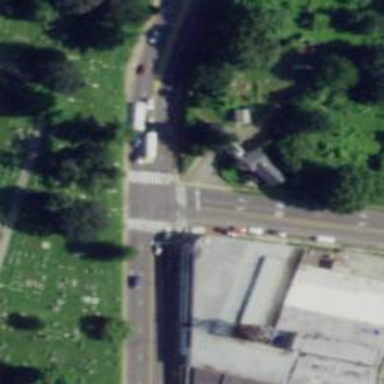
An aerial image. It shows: Zebra crossing for pedestrians.